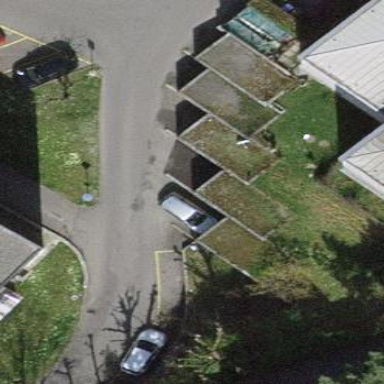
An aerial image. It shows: Group of garages.